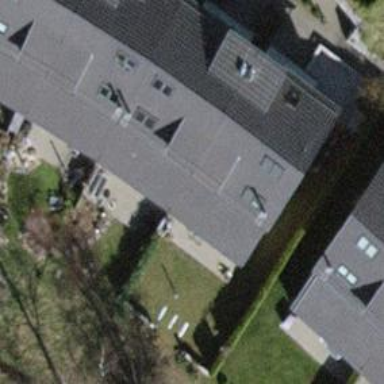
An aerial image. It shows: Terrace building.